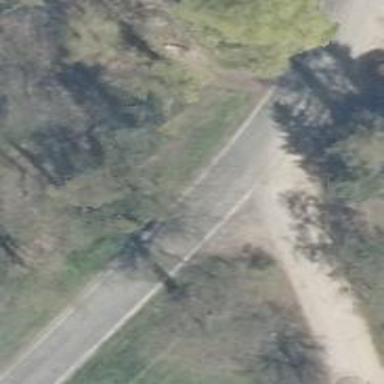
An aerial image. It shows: Secondary road with asphalt surface.